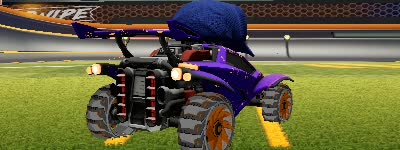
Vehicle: octane